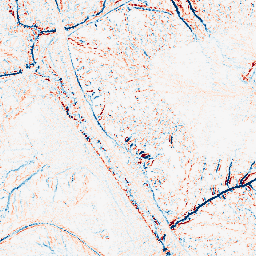
Category: edge_preserving
Decomposition family: median
Decomposition parameters: size: 5
Upsampling method: regularized
Upsampling parameters: scale: 4
lambda_reg: 0.01
Upsampling scale: 4